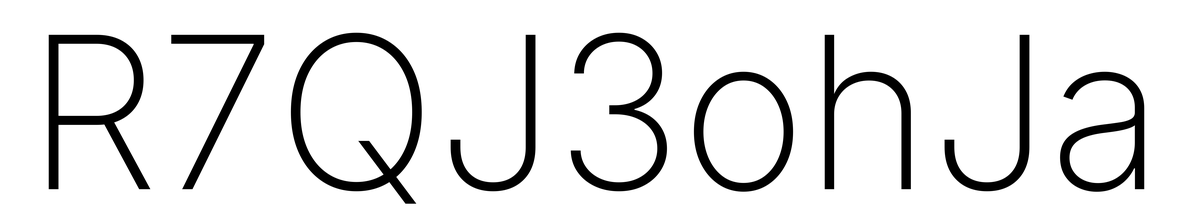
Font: Inter_ExtraLight